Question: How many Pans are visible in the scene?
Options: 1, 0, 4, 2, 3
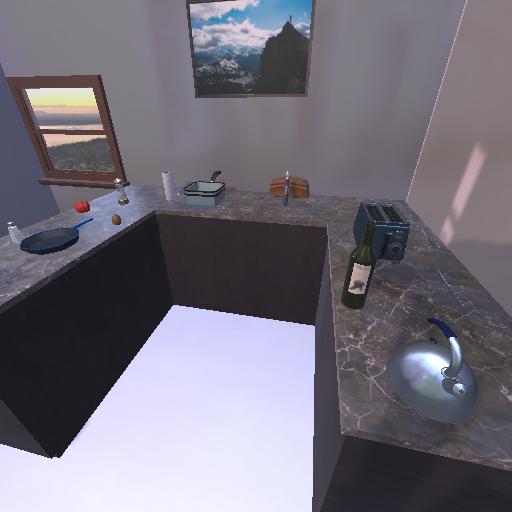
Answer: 1